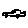
Label: car